高三 · 度量几何学
曲线 $y=\frac{1}{x}$ 与直线 $y=x, x=2$ 所围成的图形面积用定积分可表示为
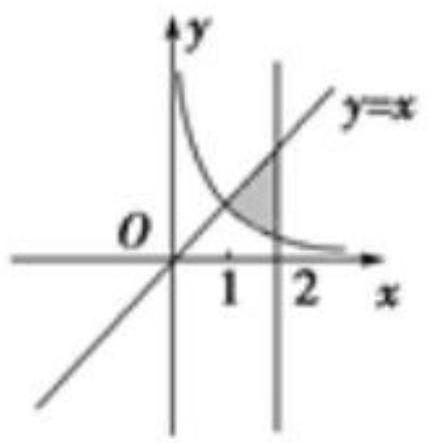
答案: $\int_{1}^{2}\left(x-\frac{1}{x}ight) \mathrm{d} x$
解析: 如图所示, 可知交点横坐标为 $x=1, x=2$结合定积分的定义可知阴影部分的面积可表示为 $\int_{1}^{2} x \mathrm{~d} x-\int_{1}^{2} \frac{1}{x} \mathrm{~d} x=\int_{1}^{2}\left(x-\frac{1}{x}ight) \mathrm{d} x$.